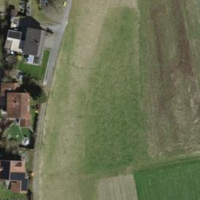
EUNIS habitat code: 52
Species observed at this site:
Alnus glutinosa